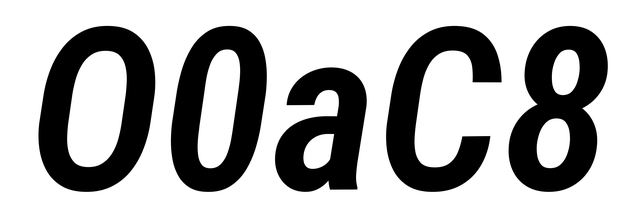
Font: Roboto-Italic_Condensed_SemiBold_Italic